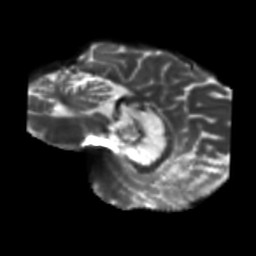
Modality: T2w
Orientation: sagittal
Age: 49
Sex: male
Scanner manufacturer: siemens
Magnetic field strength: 3 T
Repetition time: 5.47 s
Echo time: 0.0854 s